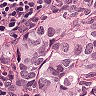
Metastatic tissue present: yes